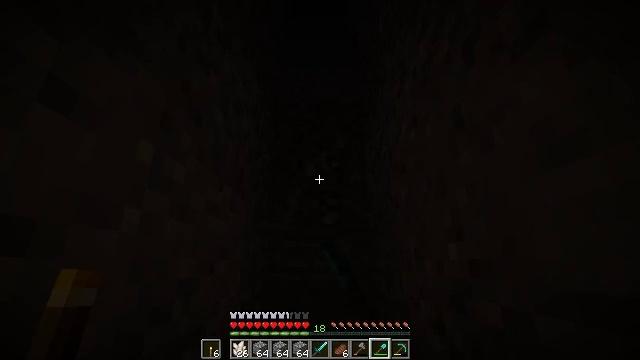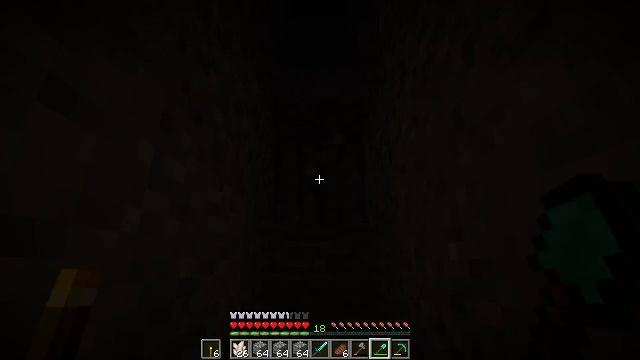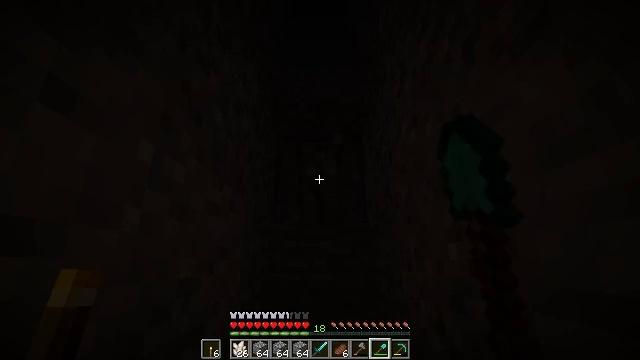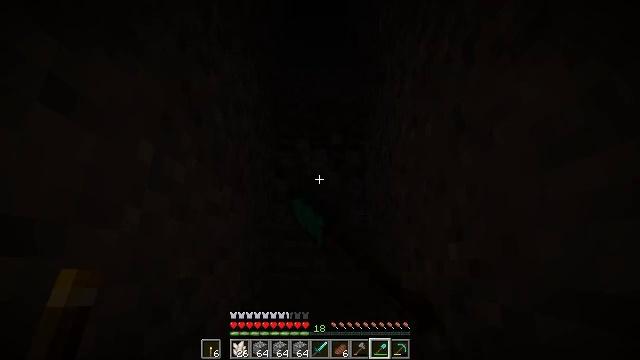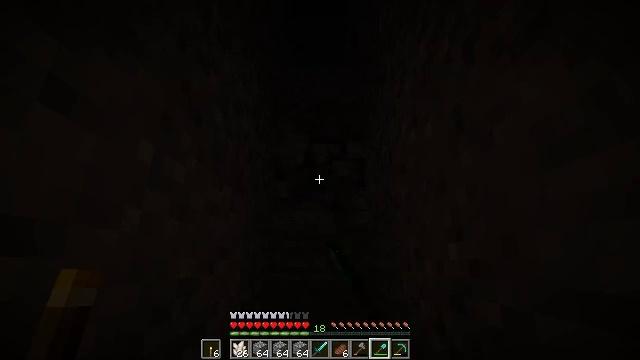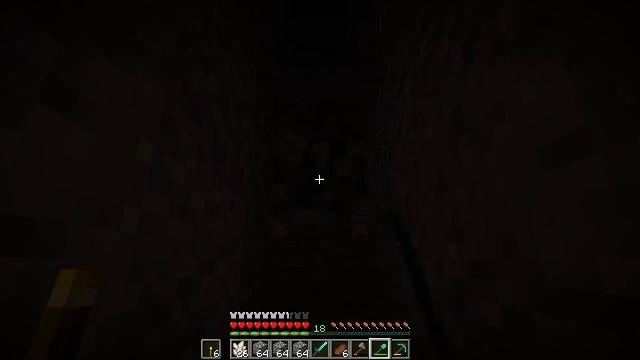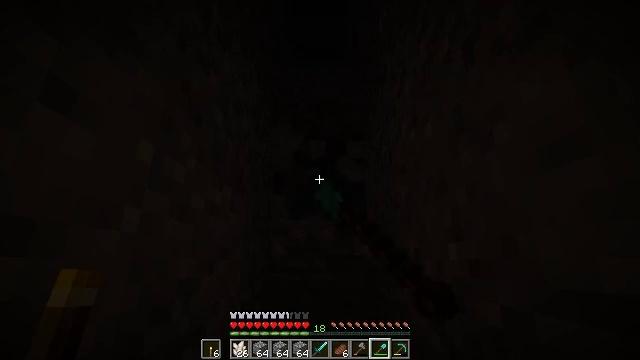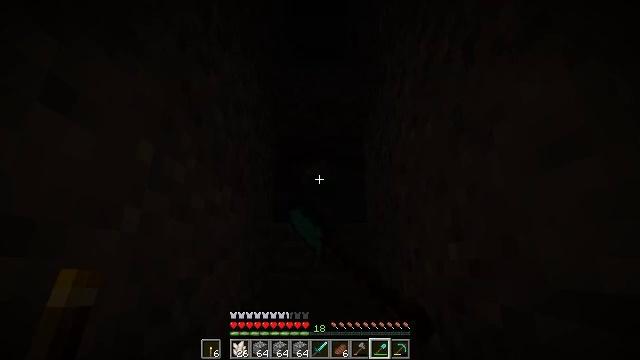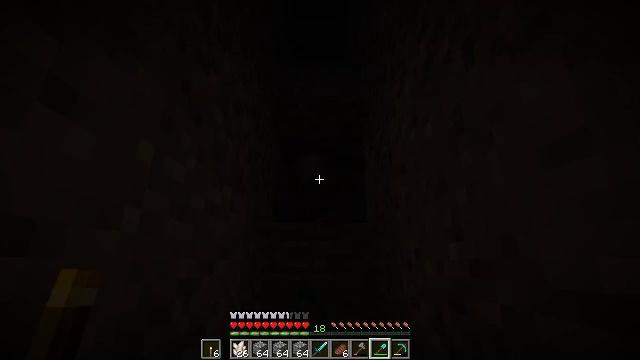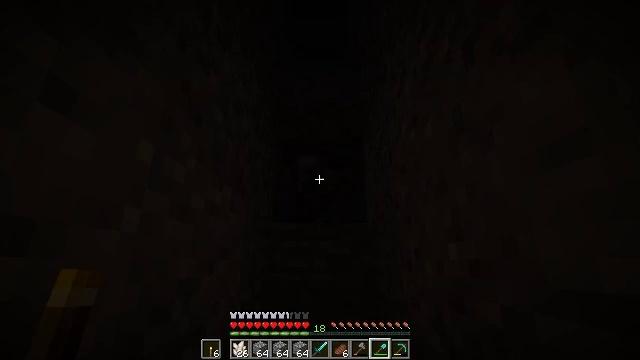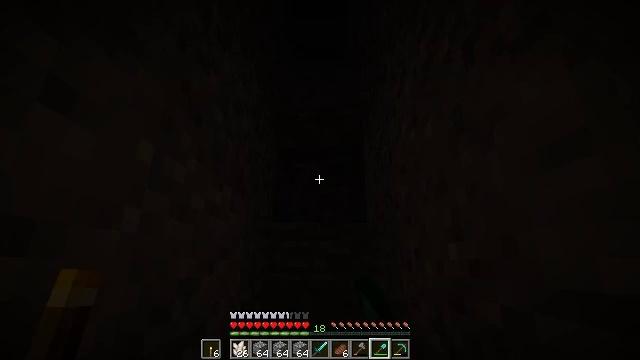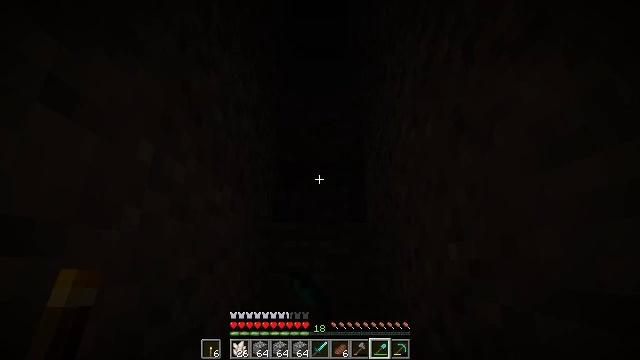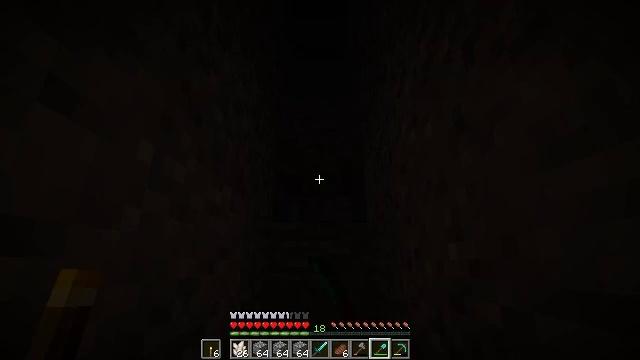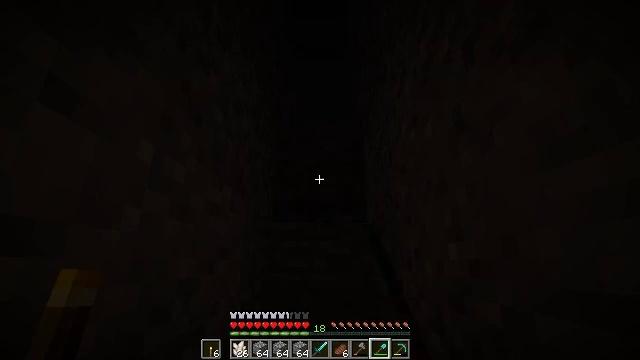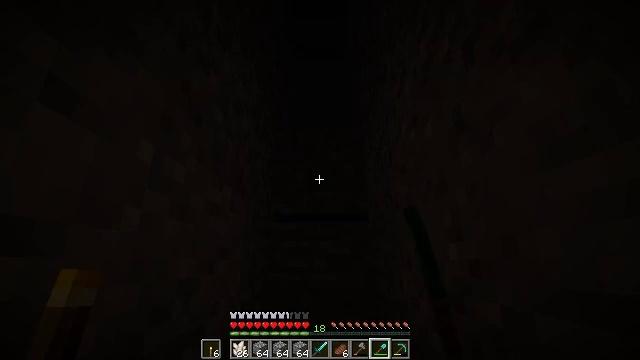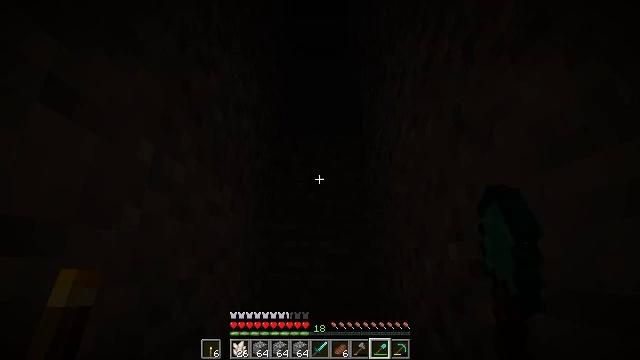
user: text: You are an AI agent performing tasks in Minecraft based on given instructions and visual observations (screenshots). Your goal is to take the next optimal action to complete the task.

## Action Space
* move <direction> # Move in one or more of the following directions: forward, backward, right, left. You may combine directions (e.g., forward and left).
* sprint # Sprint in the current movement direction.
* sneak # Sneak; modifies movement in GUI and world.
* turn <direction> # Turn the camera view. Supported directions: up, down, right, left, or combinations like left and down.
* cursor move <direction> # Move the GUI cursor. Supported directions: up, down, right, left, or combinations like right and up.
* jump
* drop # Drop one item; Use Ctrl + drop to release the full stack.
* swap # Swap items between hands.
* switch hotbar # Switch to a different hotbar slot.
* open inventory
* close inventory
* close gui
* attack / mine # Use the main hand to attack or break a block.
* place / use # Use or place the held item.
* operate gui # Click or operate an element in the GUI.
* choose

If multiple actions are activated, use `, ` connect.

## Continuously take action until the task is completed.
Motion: motion action
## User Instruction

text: Break the gravel block.
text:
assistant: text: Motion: attack / mine
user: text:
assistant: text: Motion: attack / mine
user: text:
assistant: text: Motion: attack / mine
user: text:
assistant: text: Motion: attack / mine
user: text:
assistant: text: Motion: attack / mine
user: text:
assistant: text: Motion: attack / mine
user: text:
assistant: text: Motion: attack / mine
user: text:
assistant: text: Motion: attack / mine
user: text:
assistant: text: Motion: attack / mine
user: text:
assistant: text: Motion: attack / mine
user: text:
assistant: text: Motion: attack / mine
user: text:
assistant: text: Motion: attack / mine
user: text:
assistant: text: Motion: attack / mine
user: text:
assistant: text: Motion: attack / mine
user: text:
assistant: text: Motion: attack / mine
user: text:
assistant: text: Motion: attack / mine
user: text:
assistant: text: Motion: attack / mine
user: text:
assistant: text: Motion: attack / mine
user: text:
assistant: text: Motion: attack / mine
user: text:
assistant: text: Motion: attack / mine
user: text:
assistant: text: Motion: attack / mine
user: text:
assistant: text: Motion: attack / mine
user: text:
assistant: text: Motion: attack / mine
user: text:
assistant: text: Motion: attack / mine
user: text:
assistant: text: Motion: attack / mine
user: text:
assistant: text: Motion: attack / mine
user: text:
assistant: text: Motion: attack / mine
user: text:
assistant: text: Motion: attack / mine
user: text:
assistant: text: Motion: attack / mine
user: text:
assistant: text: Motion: attack / mine